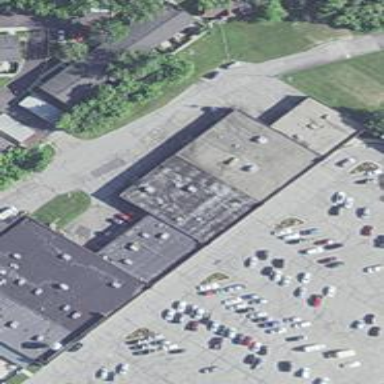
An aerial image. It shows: Retail building.